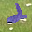
Label: 2